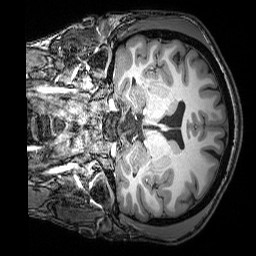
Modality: T1w
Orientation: coronal
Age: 22
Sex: male
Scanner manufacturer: siemens
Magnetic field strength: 3 T
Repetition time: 2.53 s
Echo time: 0.00388 s